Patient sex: M
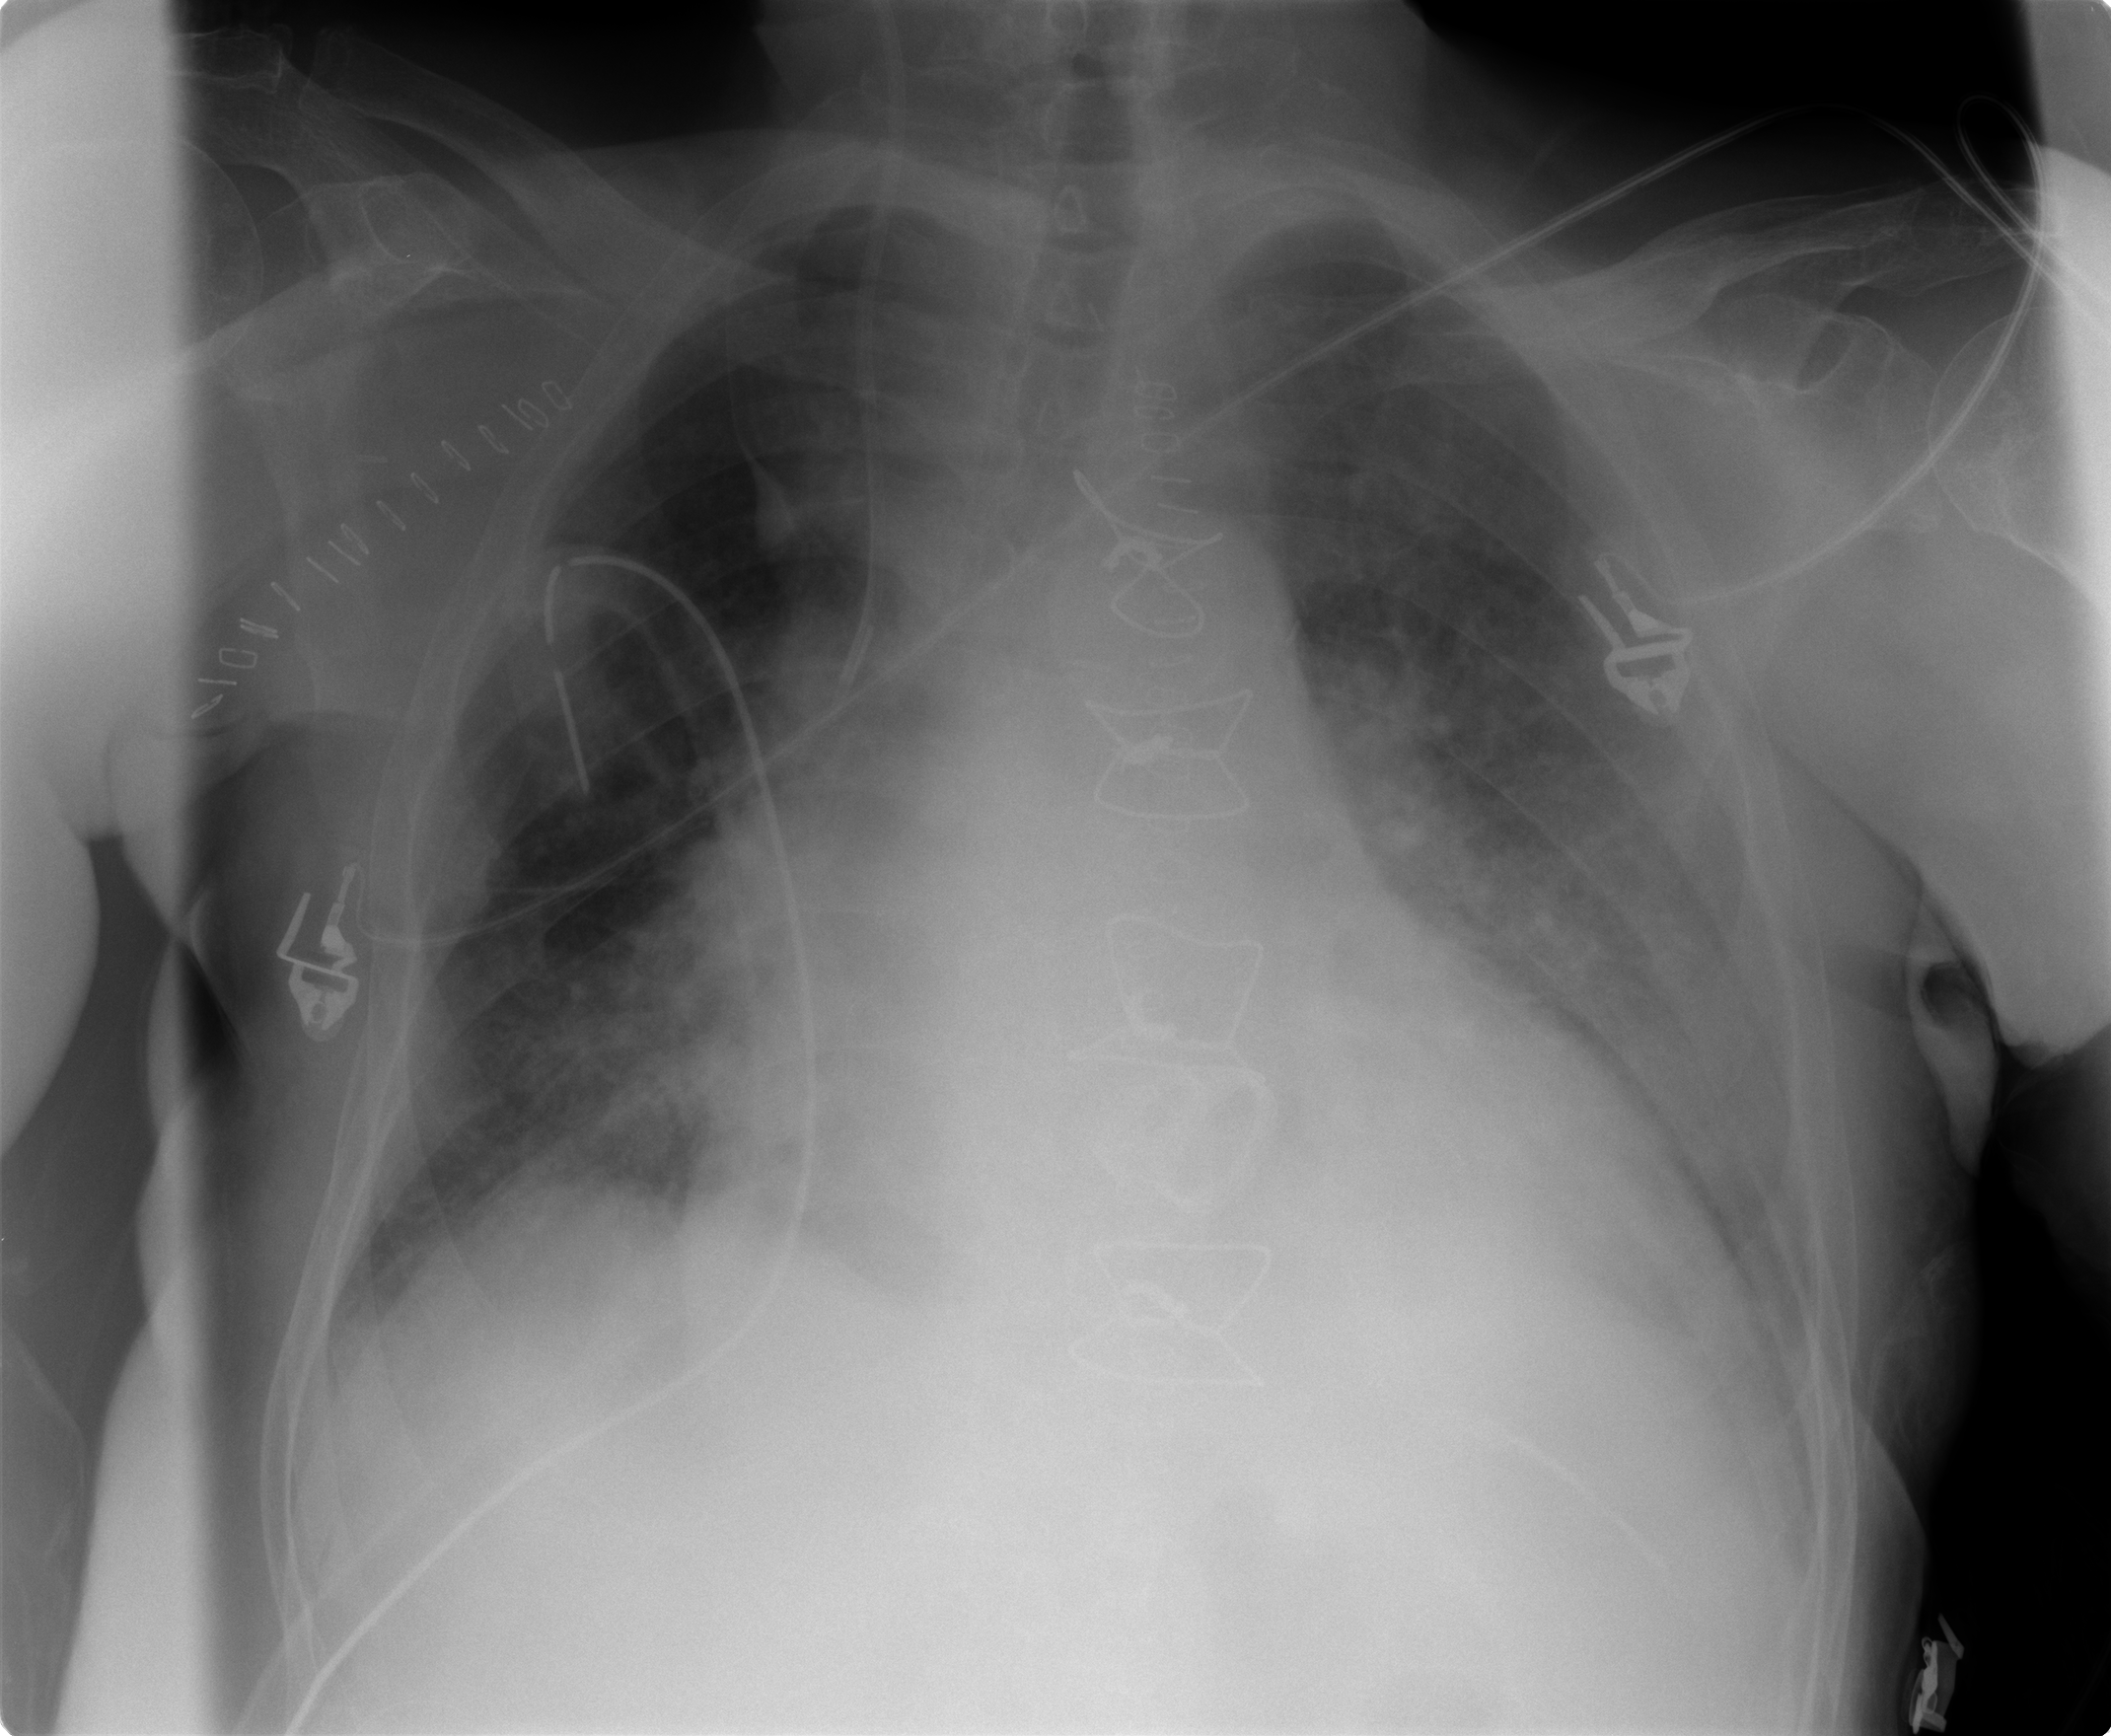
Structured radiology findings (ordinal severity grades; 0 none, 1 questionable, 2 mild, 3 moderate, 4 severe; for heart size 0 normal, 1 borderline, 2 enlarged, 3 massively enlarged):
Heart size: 2
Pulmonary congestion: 2
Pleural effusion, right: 1
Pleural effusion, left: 2
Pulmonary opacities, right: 2
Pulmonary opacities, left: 2
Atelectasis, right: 2
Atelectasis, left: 2